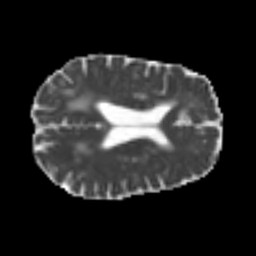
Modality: MD
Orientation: axial
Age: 56
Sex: male
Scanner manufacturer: siemens
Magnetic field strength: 3 T
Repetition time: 4.987 s
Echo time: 0.0792 s